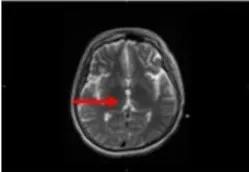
(A-E) Axial and sagittal T2-weighted MRI at 7 months following hospitalization revealed hyperintensities in the bilateral thalamus (arrow in A), tegmental area of the midbrain (arrow in B), pons (arrow in C), medulla (arrow in D), and the cervical and thoracic spinal cord (new lesions, hollow arrow in E). The previously identified lesions had decreased in size because of atrophy.
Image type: radiology (mri)